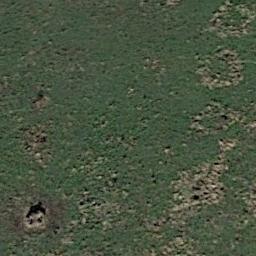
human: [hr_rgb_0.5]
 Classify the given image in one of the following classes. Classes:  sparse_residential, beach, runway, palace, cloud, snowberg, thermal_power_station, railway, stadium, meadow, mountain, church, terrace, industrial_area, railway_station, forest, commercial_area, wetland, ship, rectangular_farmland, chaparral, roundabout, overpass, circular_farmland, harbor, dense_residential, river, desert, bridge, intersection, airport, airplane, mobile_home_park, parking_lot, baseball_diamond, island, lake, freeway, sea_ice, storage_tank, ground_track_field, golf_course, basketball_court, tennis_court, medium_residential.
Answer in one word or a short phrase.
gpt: meadow